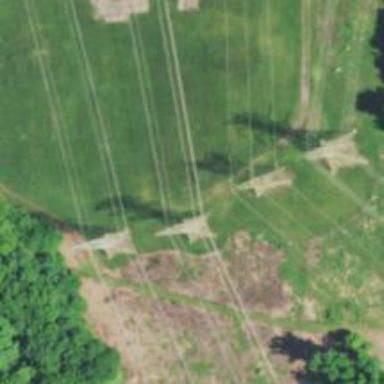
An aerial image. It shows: Lattice structure tower.